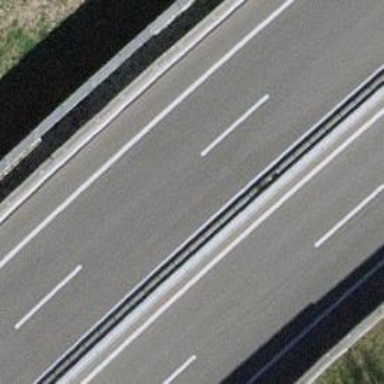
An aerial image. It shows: Motorway.